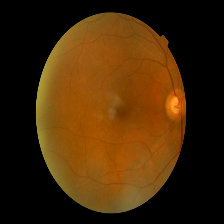
Diabetic retinopathy grade: Mild